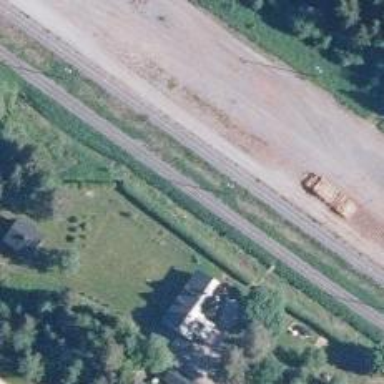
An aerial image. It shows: Abandoned railway with continuous rails.